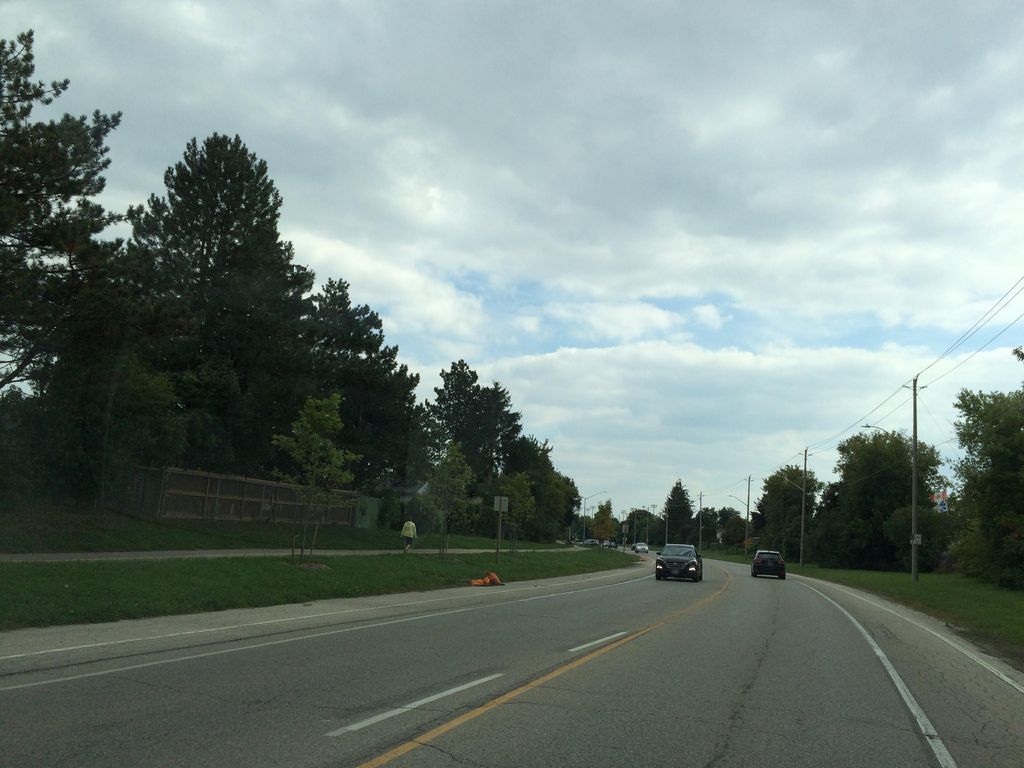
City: kitchener-waterloo